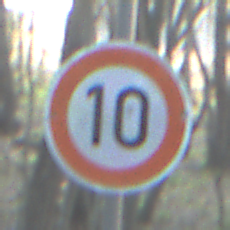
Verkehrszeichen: Geschwindigkeit10
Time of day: SunriseSunset
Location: Outdoor (Nature)
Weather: Clear
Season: Winter
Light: Natural